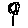
Label: flower